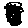
Label: square